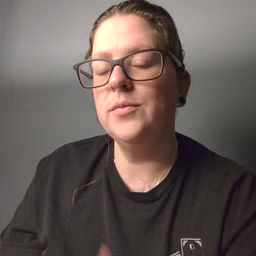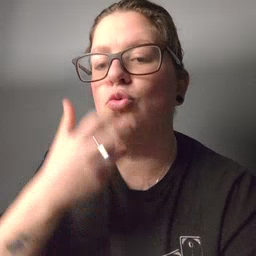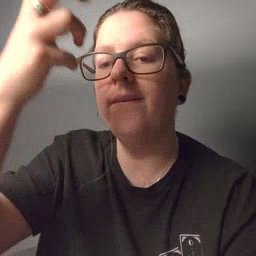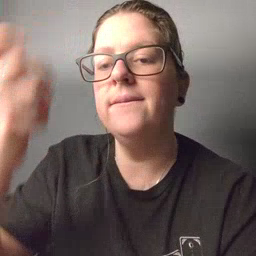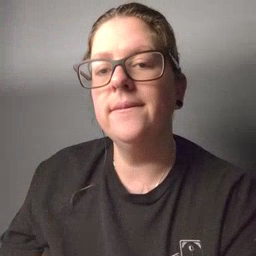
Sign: giraffe